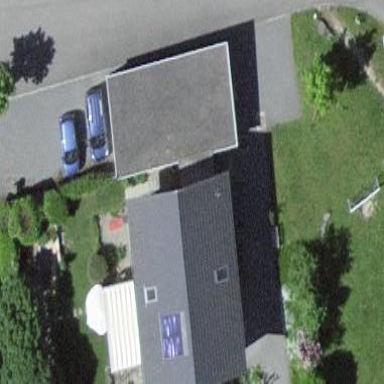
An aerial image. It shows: View of roof of building.